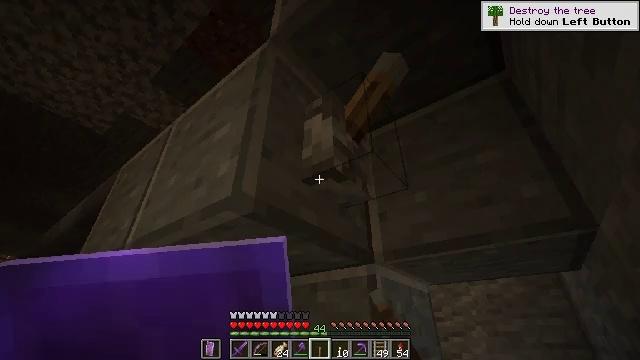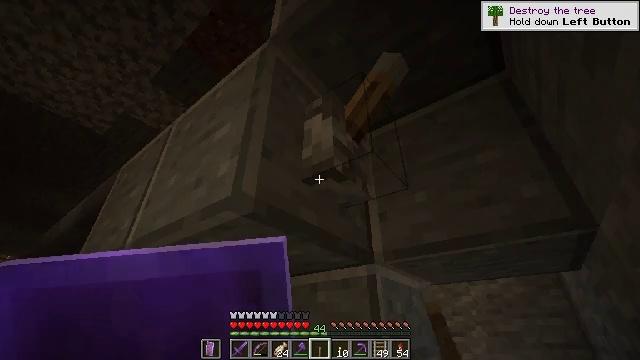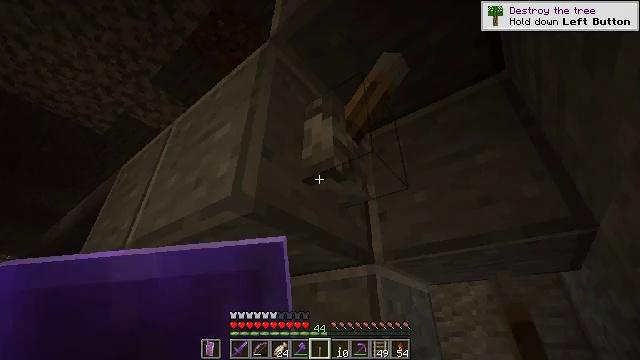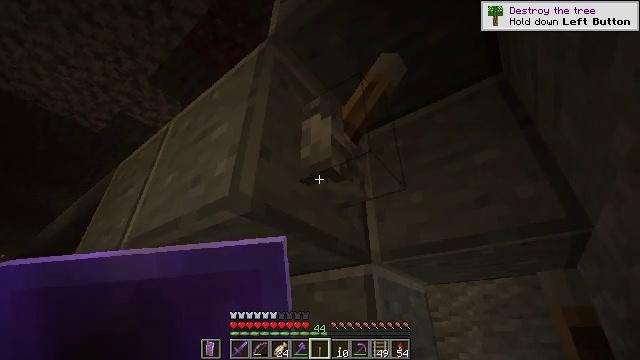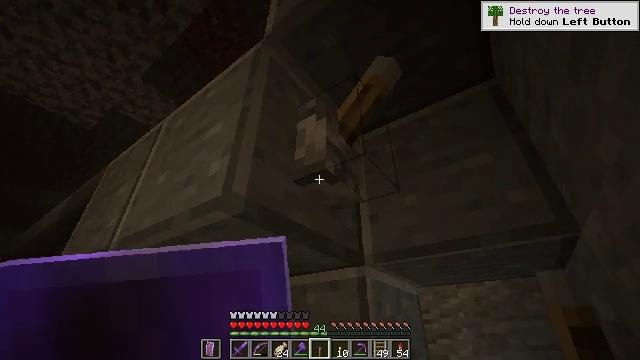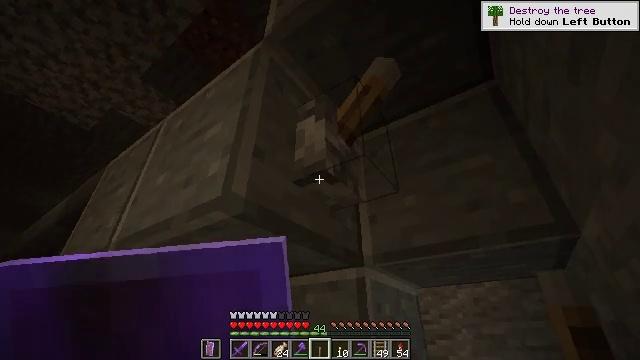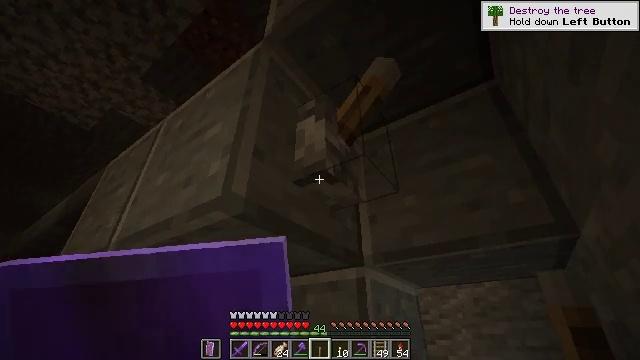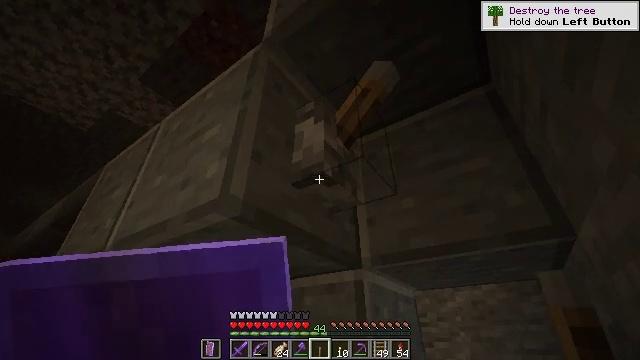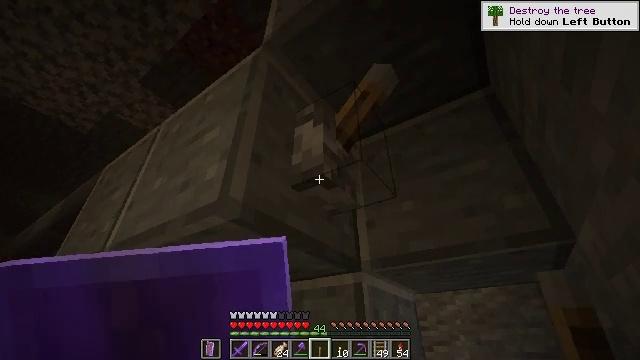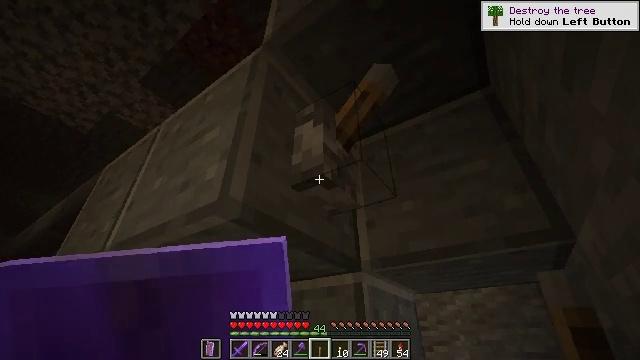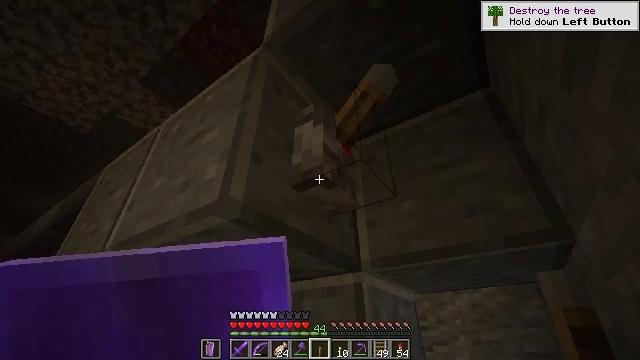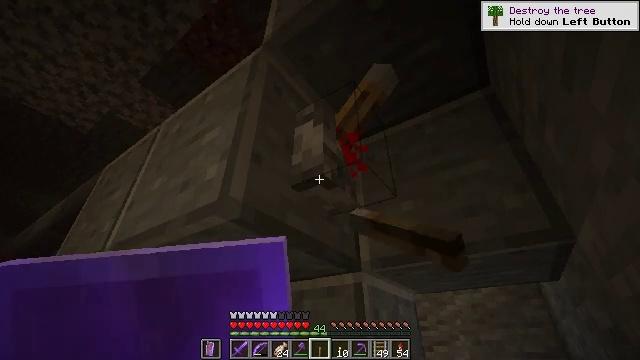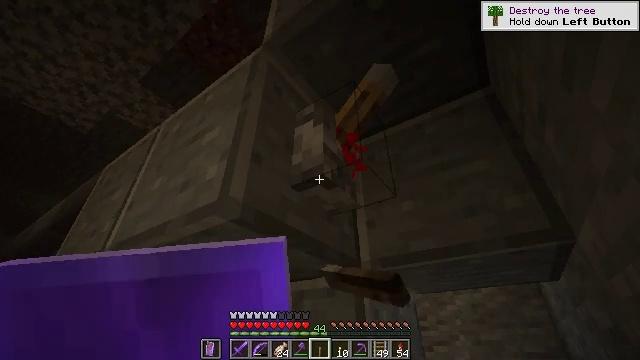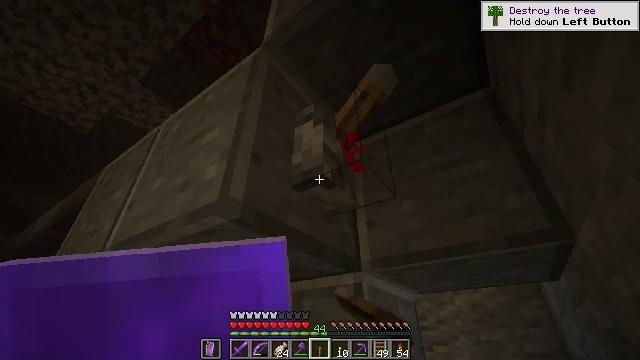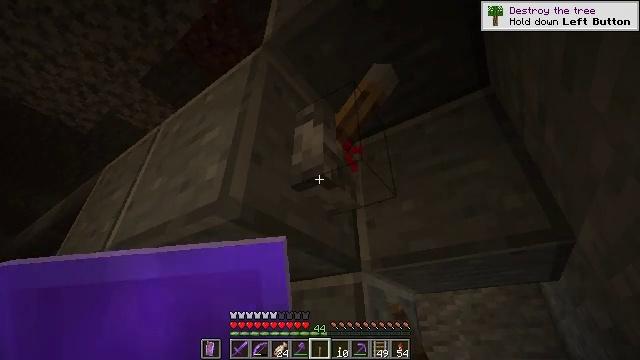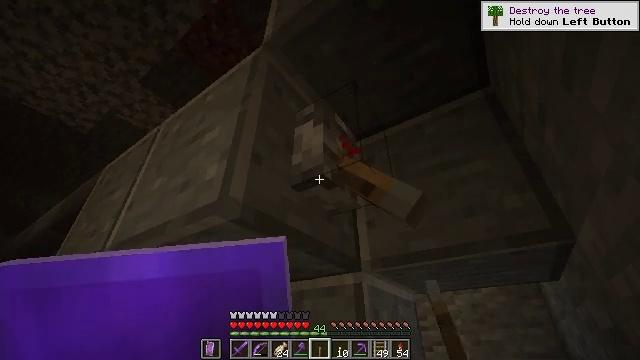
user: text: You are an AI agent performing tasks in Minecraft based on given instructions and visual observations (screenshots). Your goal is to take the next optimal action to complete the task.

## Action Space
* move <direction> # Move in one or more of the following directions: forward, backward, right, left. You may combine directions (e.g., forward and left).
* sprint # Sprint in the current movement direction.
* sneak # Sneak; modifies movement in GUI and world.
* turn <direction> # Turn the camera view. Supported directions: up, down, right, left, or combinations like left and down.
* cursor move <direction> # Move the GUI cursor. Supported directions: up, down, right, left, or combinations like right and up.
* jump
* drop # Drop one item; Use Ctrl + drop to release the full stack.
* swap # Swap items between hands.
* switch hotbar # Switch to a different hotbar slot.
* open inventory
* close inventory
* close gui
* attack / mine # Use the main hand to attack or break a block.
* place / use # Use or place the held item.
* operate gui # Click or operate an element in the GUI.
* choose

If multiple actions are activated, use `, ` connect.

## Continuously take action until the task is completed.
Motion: motion action
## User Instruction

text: Mine polished andesite from a structure.
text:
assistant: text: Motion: no_op
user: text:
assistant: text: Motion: no_op
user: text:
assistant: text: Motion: no_op
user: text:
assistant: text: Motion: turn right
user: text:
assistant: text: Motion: no_op
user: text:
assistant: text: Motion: no_op
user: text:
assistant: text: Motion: no_op
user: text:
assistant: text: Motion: no_op
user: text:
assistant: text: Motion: no_op
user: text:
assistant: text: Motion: use / place
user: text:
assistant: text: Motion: use / place
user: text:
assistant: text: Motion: use / place
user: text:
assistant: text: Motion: use / place
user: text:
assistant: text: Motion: no_op
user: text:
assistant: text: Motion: no_op
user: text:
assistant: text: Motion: no_op
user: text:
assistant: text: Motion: move right
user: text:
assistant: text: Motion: move right
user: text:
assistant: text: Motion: move right
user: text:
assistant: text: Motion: move right, turn left
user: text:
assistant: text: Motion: move forward and move right, turn left
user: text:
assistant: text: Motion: move forward and move right, turn left
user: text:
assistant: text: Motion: move forward and move right, turn left
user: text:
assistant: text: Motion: move forward and move right, turn left and down
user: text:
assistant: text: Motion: move forward and move right, turn left and down
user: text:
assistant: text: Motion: move forward and move right
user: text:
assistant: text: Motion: move forward and move right
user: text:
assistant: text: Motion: move forward and move right
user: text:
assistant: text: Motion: move forward and move right
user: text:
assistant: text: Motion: move forward and move right, turn left